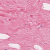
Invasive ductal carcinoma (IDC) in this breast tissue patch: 0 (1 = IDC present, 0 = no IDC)